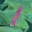
Label: 1